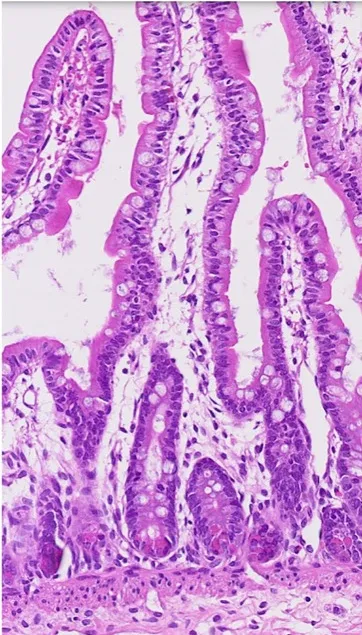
Pathology of small bowel biopsy at 18 weeks of her age. Microvillus inclusions were not found (B).
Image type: pathology (h&e)